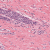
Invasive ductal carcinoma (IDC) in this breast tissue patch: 0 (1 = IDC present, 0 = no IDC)